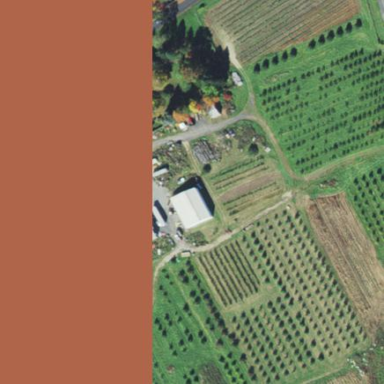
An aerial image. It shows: Orchard.